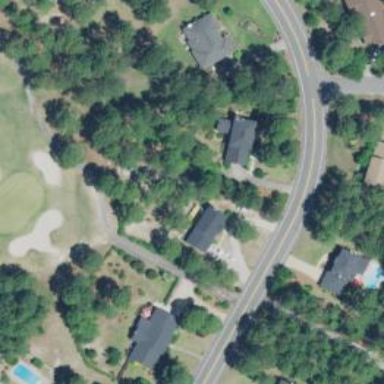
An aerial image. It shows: Service road used as golf cart path.